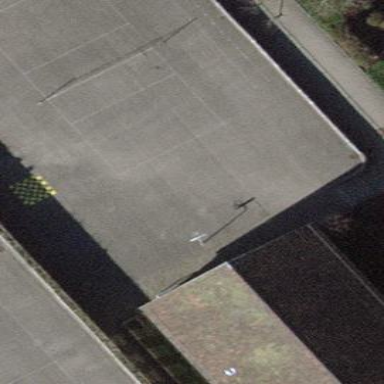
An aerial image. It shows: Asphalt pitch designated for volleyball and hockey.